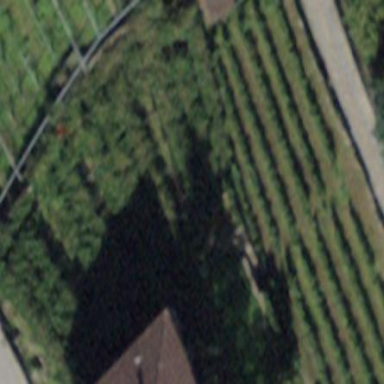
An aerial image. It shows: Vineyard growing grapes.